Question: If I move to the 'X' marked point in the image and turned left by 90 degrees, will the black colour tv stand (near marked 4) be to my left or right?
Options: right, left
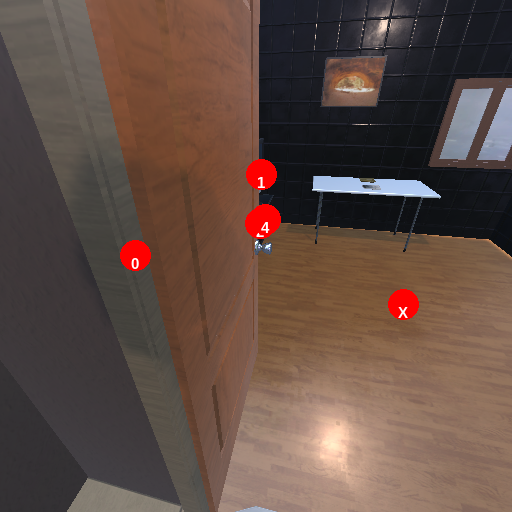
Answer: right